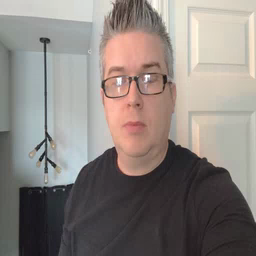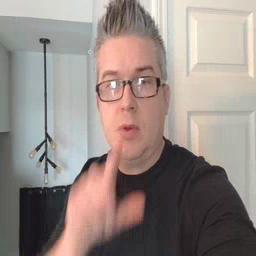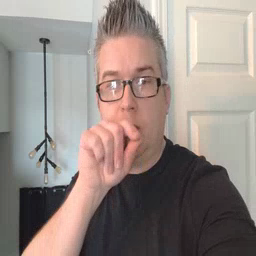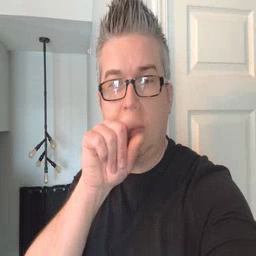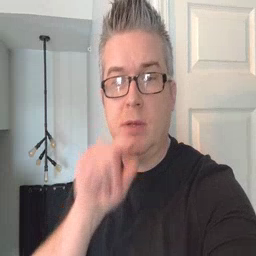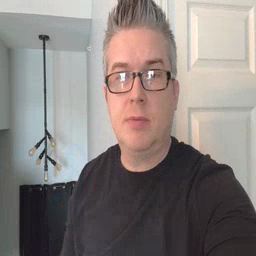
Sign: bird